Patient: sex M, age 94
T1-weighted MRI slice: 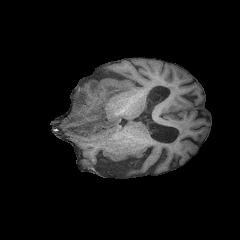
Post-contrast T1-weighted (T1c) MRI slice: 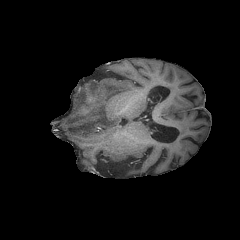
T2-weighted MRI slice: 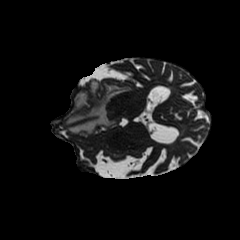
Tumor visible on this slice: yes
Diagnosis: Glioblastoma, IDH-wildtype
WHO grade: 4